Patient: sex M, age 60
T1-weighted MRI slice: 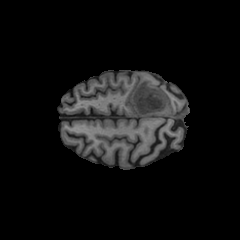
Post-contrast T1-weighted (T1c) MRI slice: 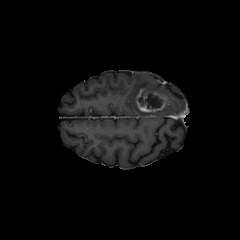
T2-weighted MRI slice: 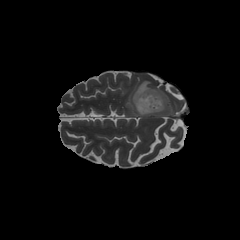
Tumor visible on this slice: yes
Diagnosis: Glioblastoma, IDH-wildtype
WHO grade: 4